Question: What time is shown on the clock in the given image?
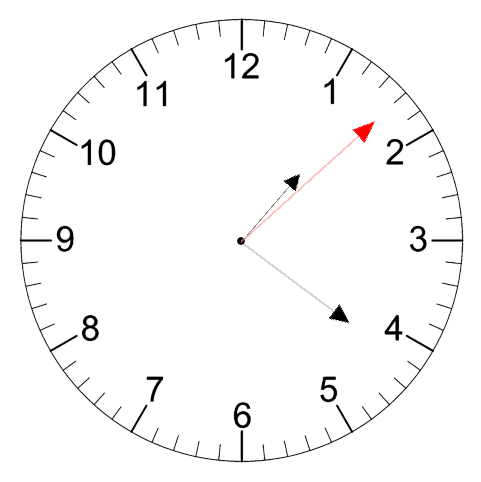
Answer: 01:21:08